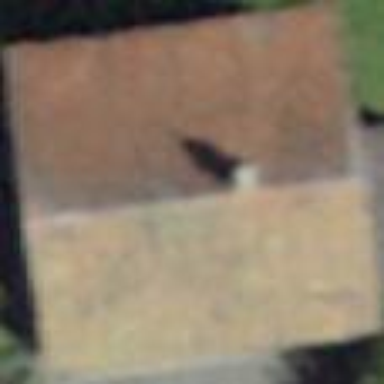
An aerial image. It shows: Simple and straightforward house.